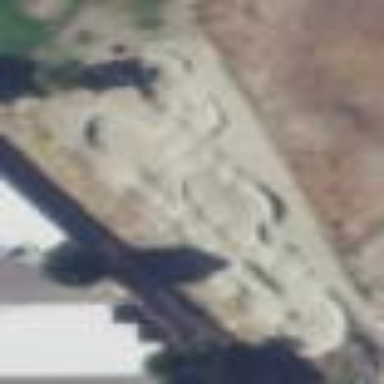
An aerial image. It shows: Dirt track in leisure land area designed for BMX sports.